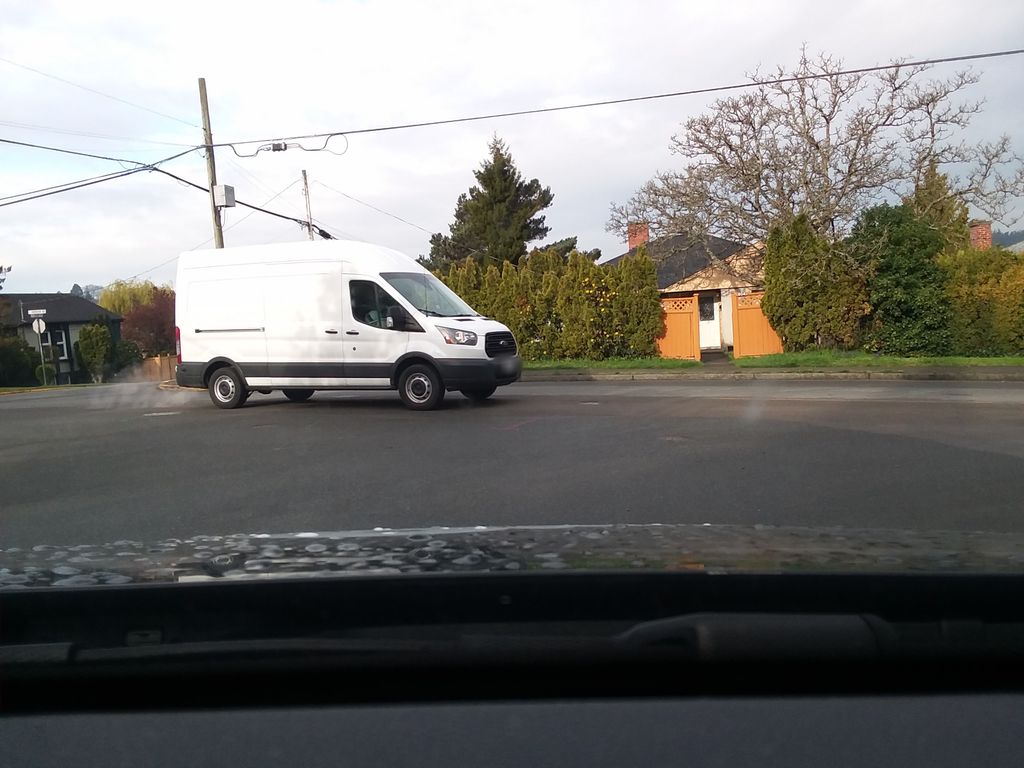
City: victoria